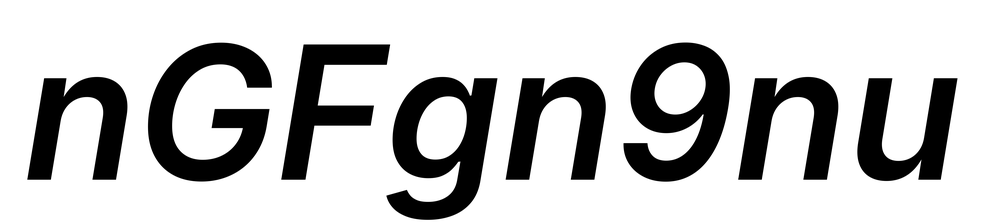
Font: Inter-Italic_SemiBold_Italic